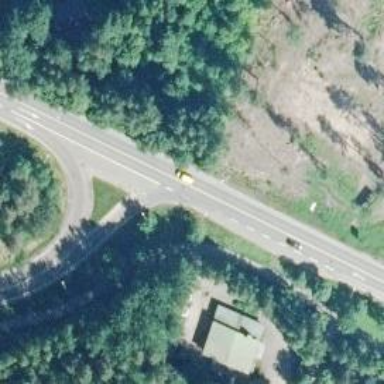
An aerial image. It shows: Trunk link highway.